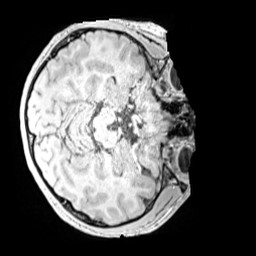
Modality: MP2RAGE
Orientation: axial
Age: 12
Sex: male
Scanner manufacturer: siemens
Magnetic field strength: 3 T
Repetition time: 4 s
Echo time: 0.00299 s